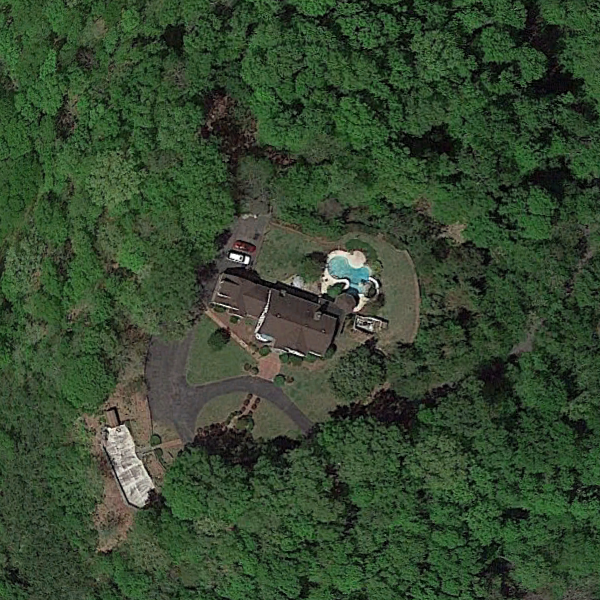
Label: SparseResidential